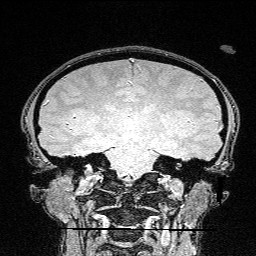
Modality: FLASH
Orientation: sagittal
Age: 23
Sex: female